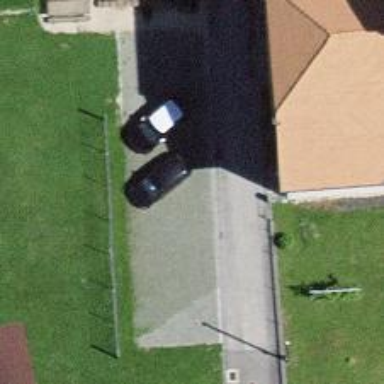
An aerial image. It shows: Parking area.